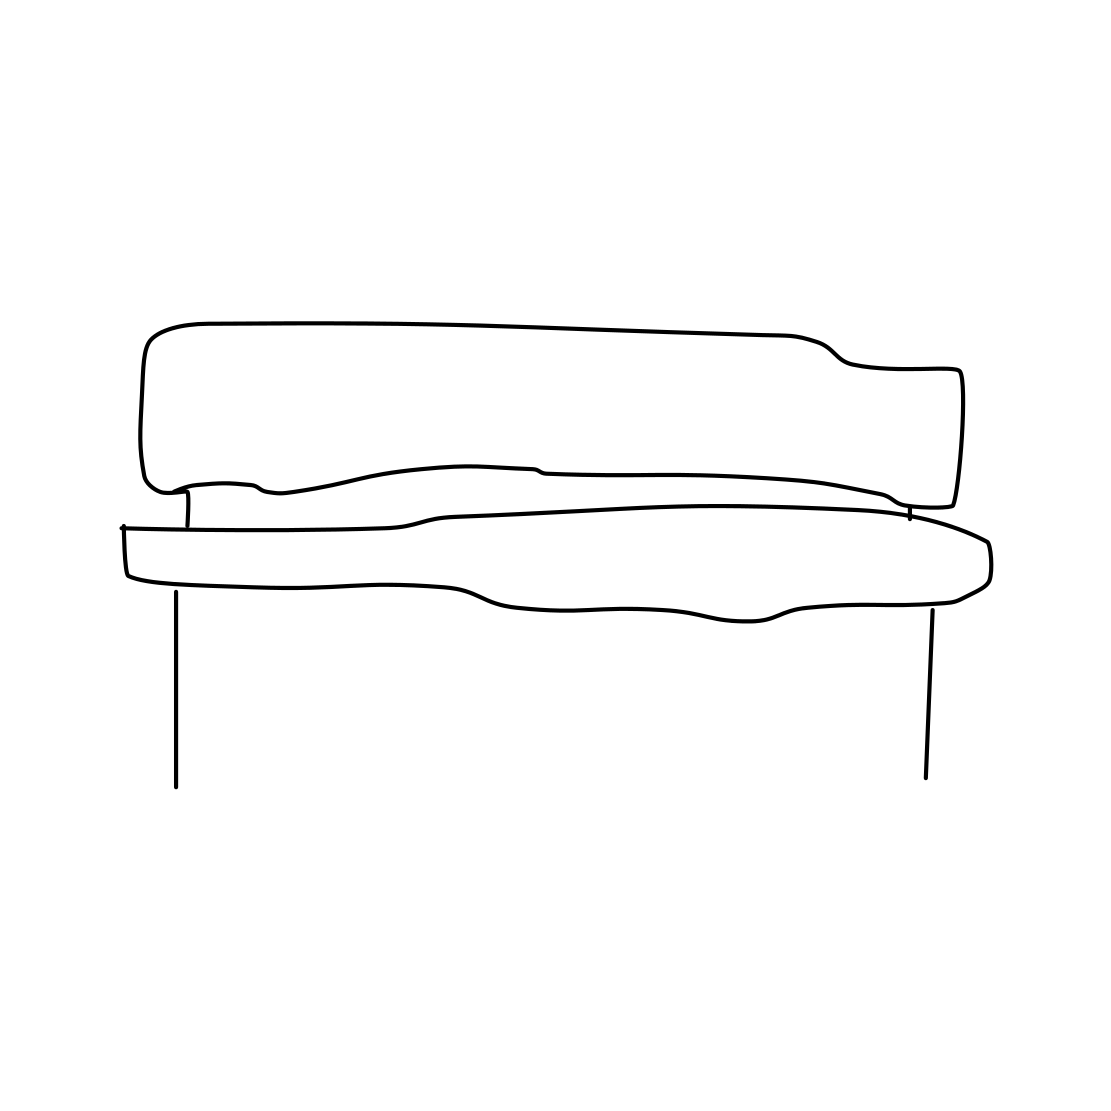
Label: bench